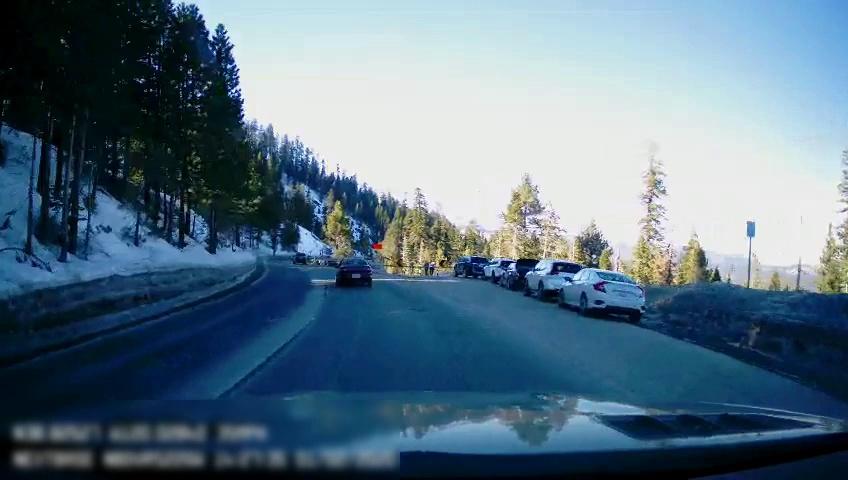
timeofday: Day
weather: Sunny
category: Drivable Space
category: Vehicles | SUV
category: Vehicles | SUV
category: Vehicles | SUV
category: Vehicles | SUV
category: Vehicles | SUV
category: Vehicles | SUV
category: Vehicles | Car
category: Pedestrians
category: Pedestrians
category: Lanes | Opposite Lane
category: Lanes | Opposite Lane
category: Lanes | Current Lane
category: Traffic | Signs
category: Traffic | Signs